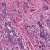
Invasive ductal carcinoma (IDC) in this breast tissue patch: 1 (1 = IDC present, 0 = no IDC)